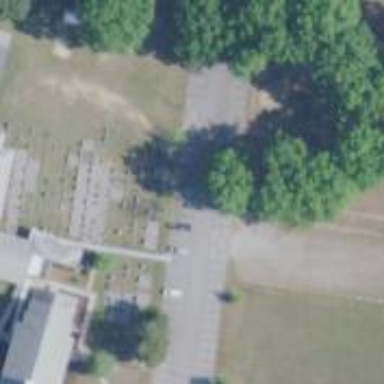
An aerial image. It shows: Cemetery.